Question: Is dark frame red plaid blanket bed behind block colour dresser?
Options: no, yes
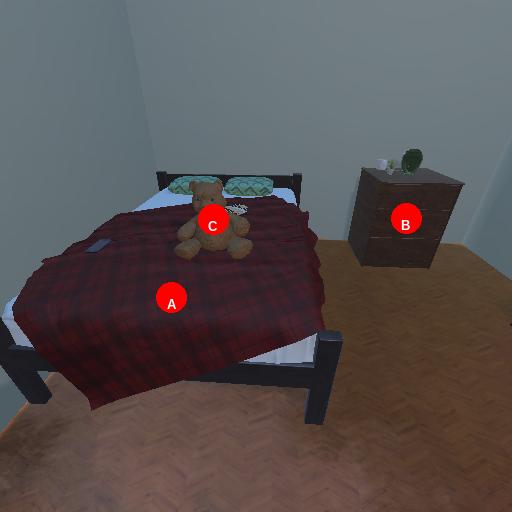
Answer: no